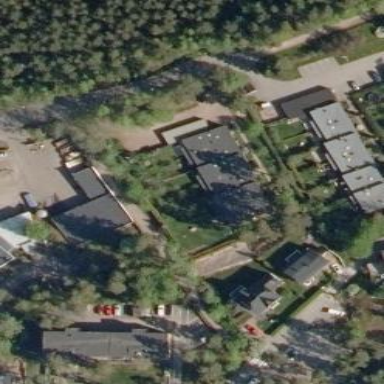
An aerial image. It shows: Terrace building.